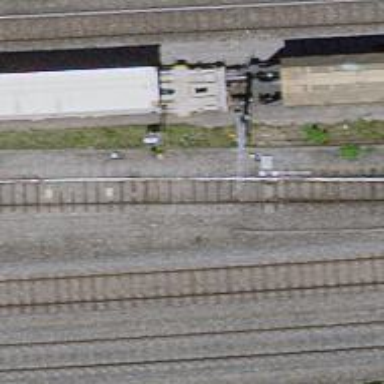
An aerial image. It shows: Single railway track with electrified contact line. It is spur track.